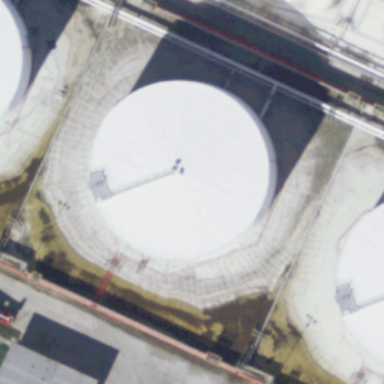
A white storage tank is on the ground .